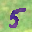
Label: 5